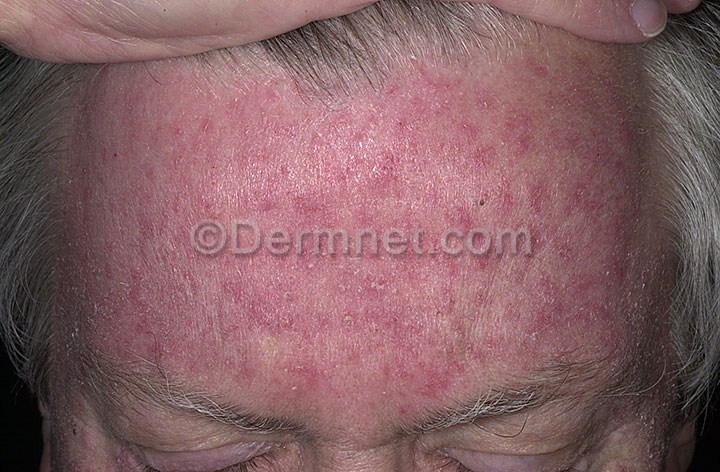
Disease: Acne and Rosacea Photos